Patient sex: M
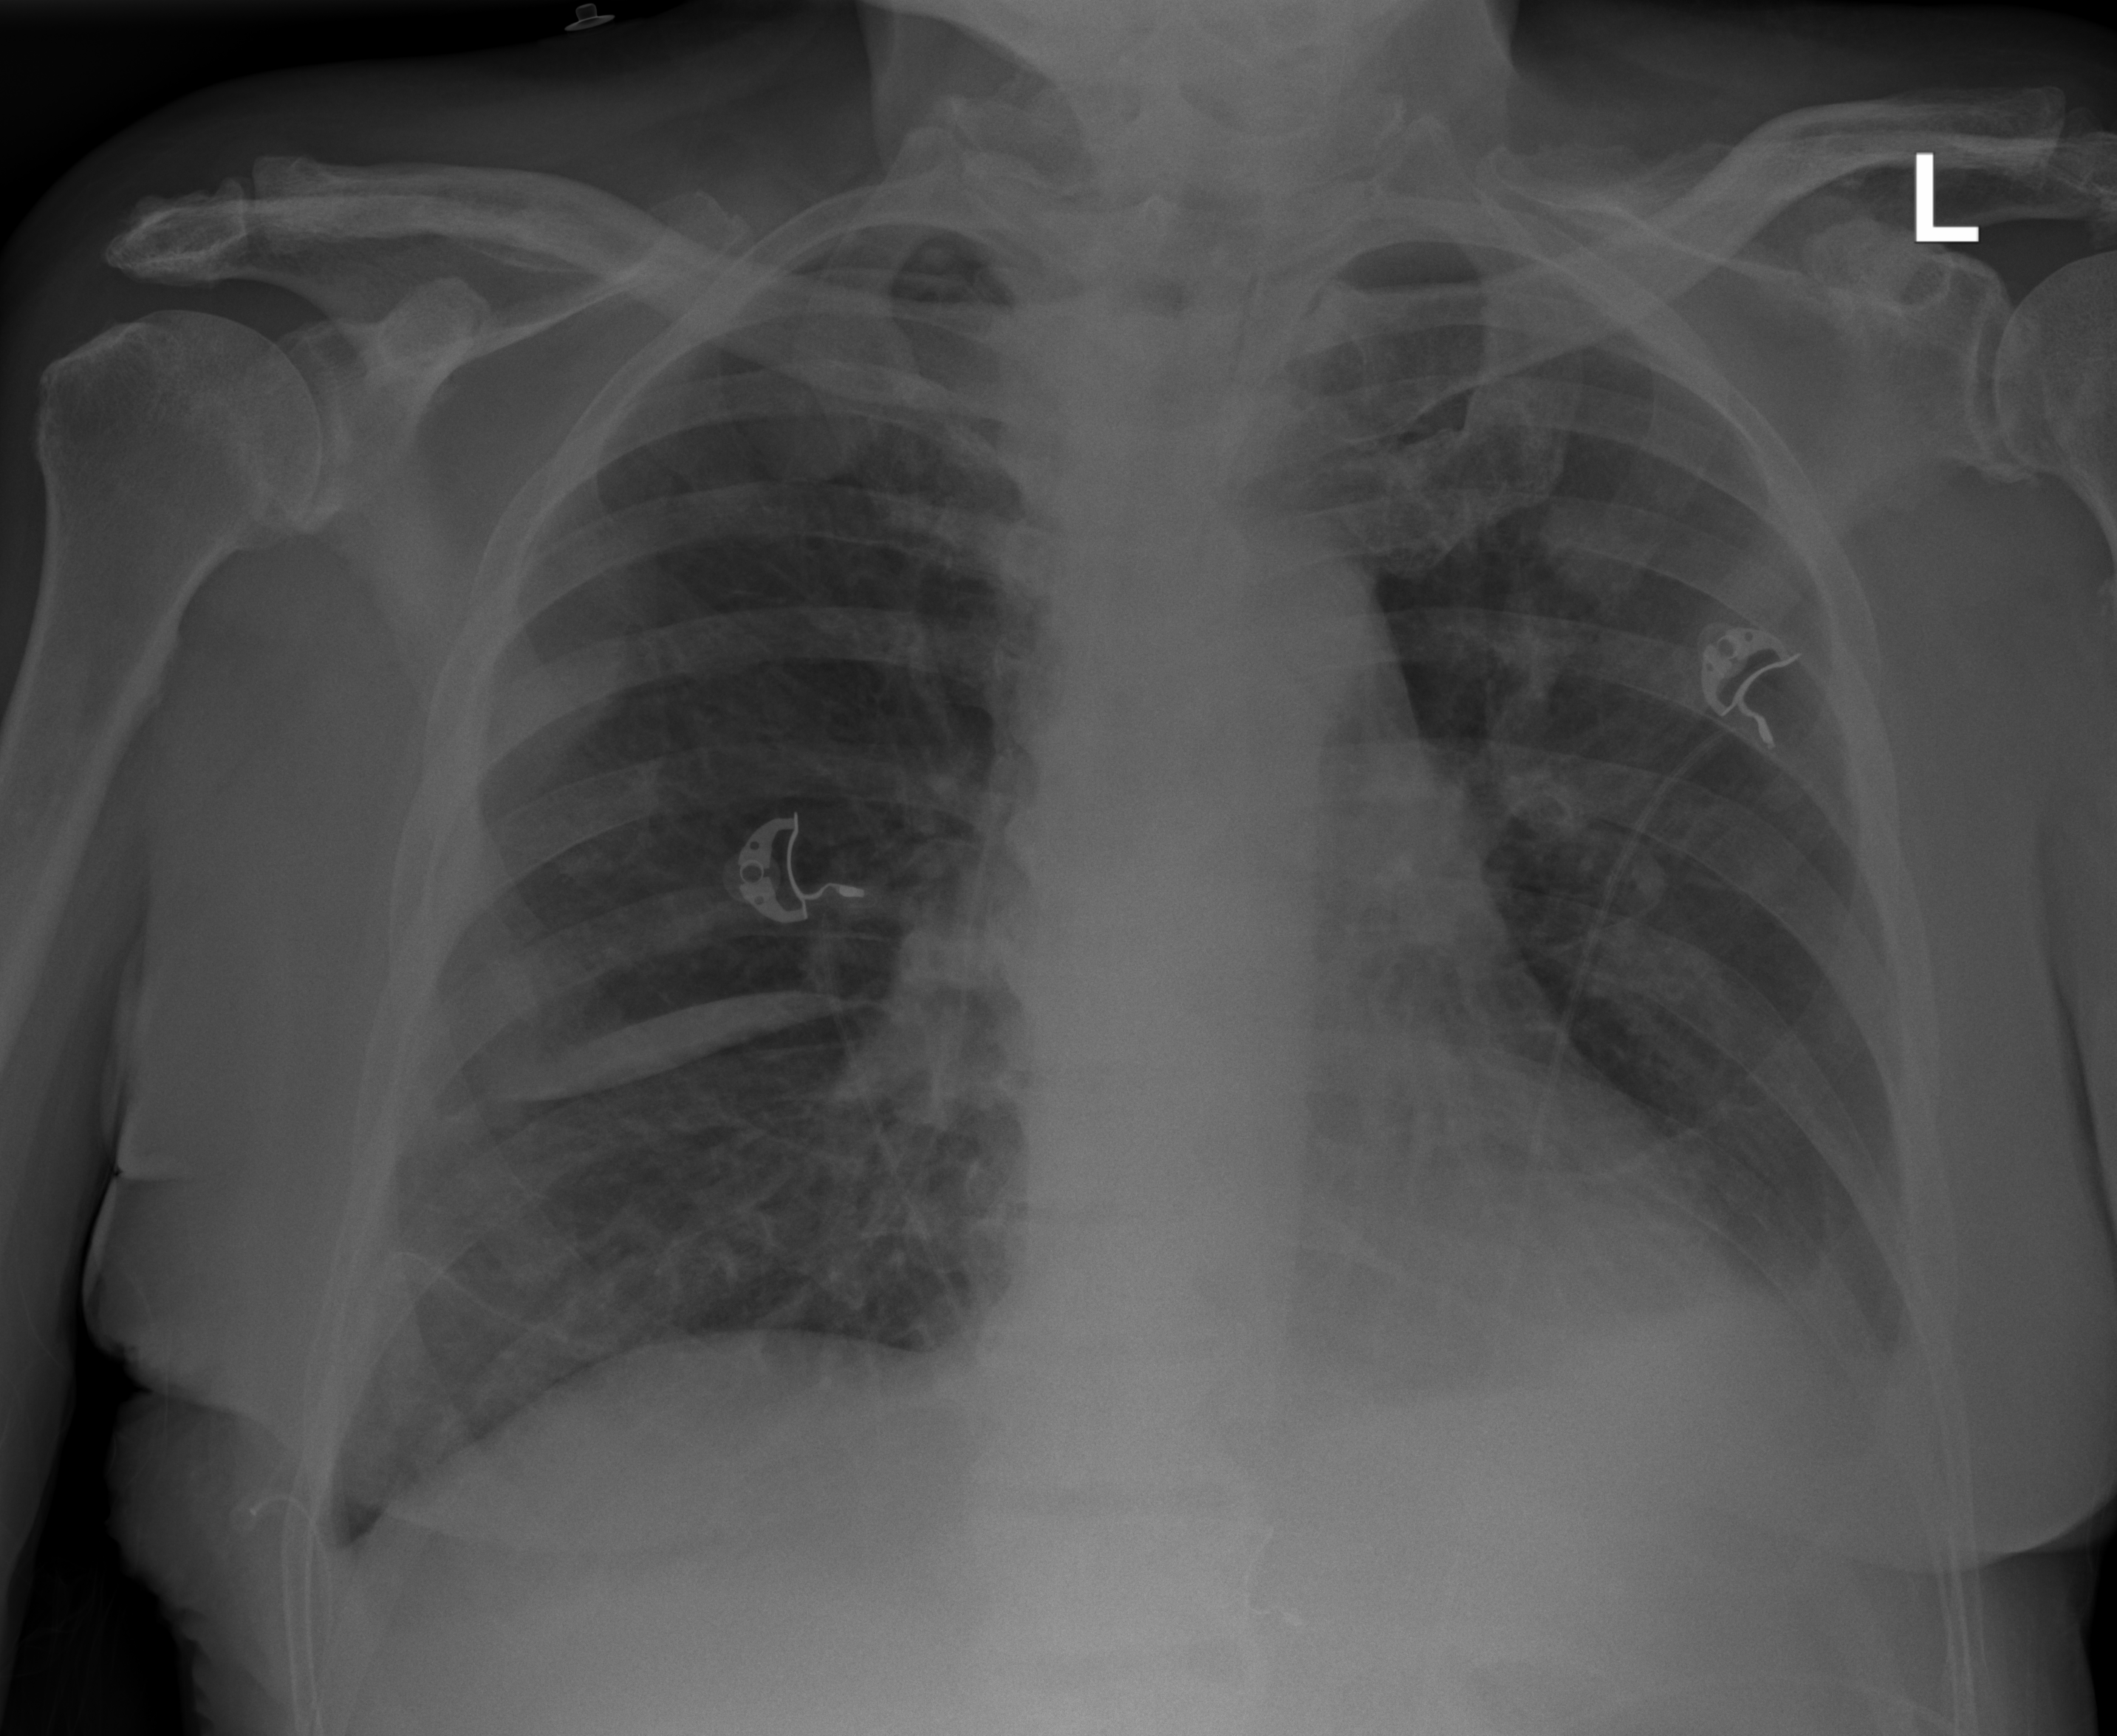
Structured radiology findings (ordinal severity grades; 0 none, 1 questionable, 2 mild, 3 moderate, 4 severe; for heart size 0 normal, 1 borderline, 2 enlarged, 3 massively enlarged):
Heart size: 0
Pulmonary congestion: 0
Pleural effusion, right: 2
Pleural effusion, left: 2
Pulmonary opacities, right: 0
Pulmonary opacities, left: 0
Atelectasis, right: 0
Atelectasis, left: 0